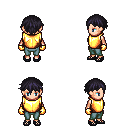
a pixel art fantasy rpg character, female body template, human, light skin, gold chest armor, teal pants, raven short bangs hairstyle, gold gloves, ghillies, four views (front, back, left, right), 2x2 character sprite sheet, small pixel art, hard edges, no anti-aliasing